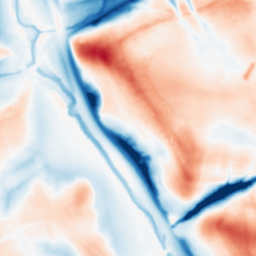
Category: multiscale
Decomposition family: dog_multiscale
Decomposition parameters: sigma_ratio: 1.6
n_scales: 6
base_sigma: 1
Upsampling method: regularized
Upsampling parameters: scale: 4
lambda_reg: 0.001
Upsampling scale: 4